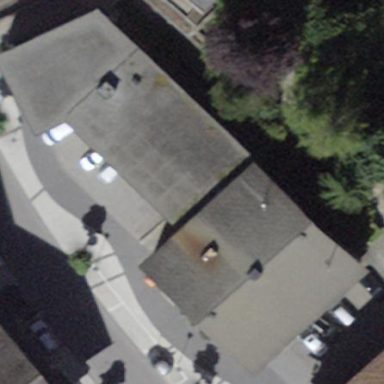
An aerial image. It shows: Image showing building with apartments.